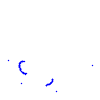
Particle: kaon